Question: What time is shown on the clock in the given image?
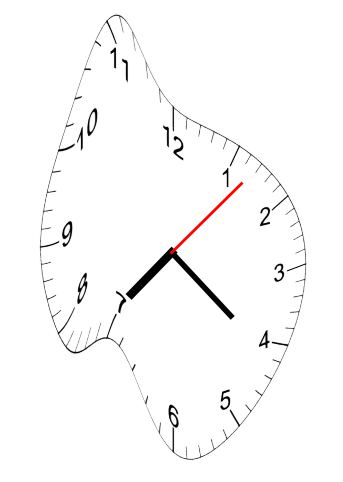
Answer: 07:21:07